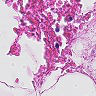
Metastatic tissue present: no